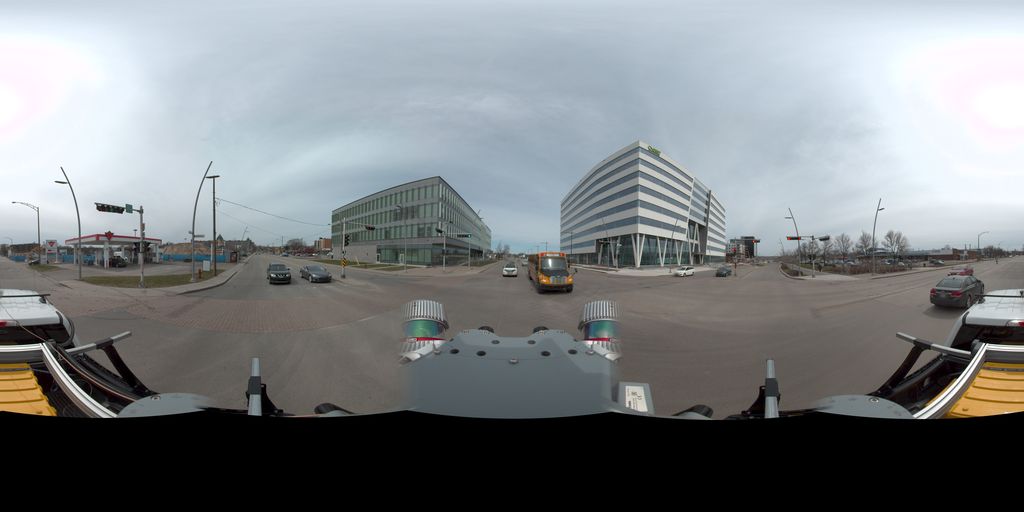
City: quebec_city